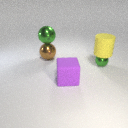
large purple rubber cube to the right of large brown metal sphere